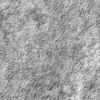
Label: not_dusty